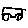
Label: car